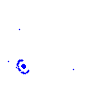
Particle: proton